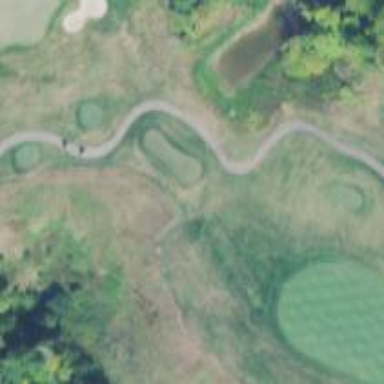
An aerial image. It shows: Golf cartpath that is also road path.